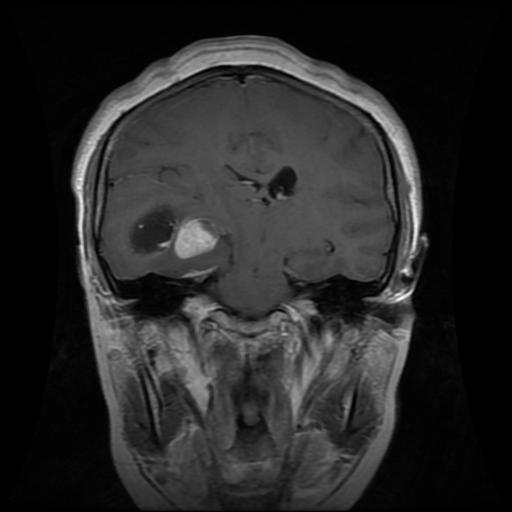
Label: meningioma